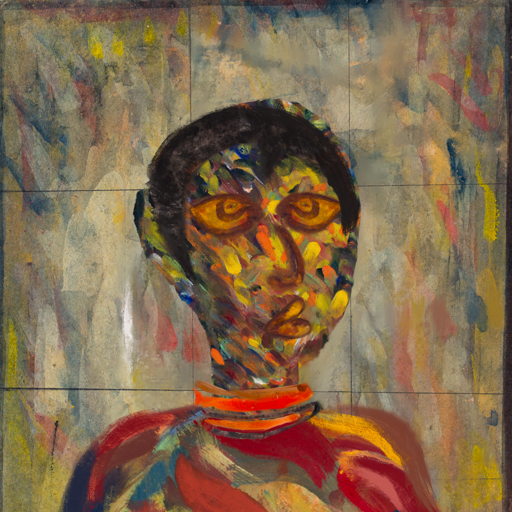
Background: GypsyMother, Head And Neck Side: An_Impression, Face Side: Comrade, Bust: Mother_And_Son_Son, Hair Side: Roy_Bahadur, Head Accessory: Blank, Second Necklace: Blank, Necklace: Experience, Baby: Blank